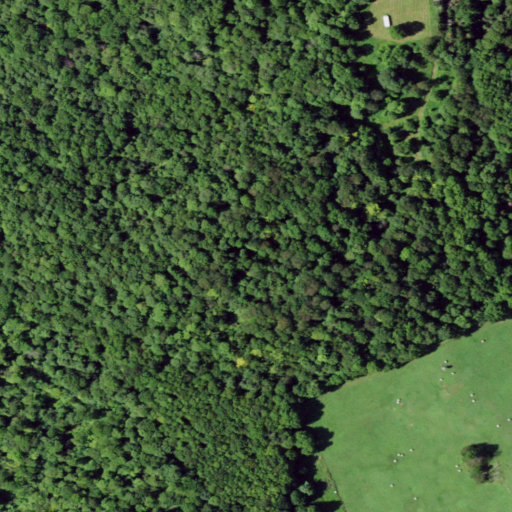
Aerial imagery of mountain in New York named Dunk Hill containing deciduous forest, pasture, and mixed forest